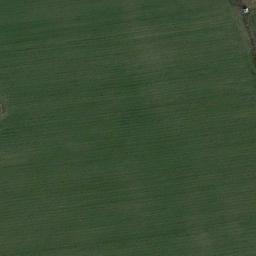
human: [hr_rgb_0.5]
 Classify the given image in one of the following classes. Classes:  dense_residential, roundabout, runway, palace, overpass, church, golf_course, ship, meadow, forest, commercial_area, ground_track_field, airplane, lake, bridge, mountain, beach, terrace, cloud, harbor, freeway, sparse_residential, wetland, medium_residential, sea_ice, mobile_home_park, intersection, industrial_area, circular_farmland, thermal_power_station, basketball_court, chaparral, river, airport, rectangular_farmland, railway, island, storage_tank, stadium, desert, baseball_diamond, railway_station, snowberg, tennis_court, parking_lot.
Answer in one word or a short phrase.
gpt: meadow